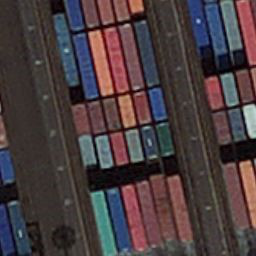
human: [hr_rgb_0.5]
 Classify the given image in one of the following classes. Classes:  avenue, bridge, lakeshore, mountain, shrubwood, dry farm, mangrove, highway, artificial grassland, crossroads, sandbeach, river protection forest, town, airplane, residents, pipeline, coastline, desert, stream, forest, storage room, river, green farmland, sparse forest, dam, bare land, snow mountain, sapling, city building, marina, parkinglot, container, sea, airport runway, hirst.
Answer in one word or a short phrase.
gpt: container